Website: lowes
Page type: billing-address
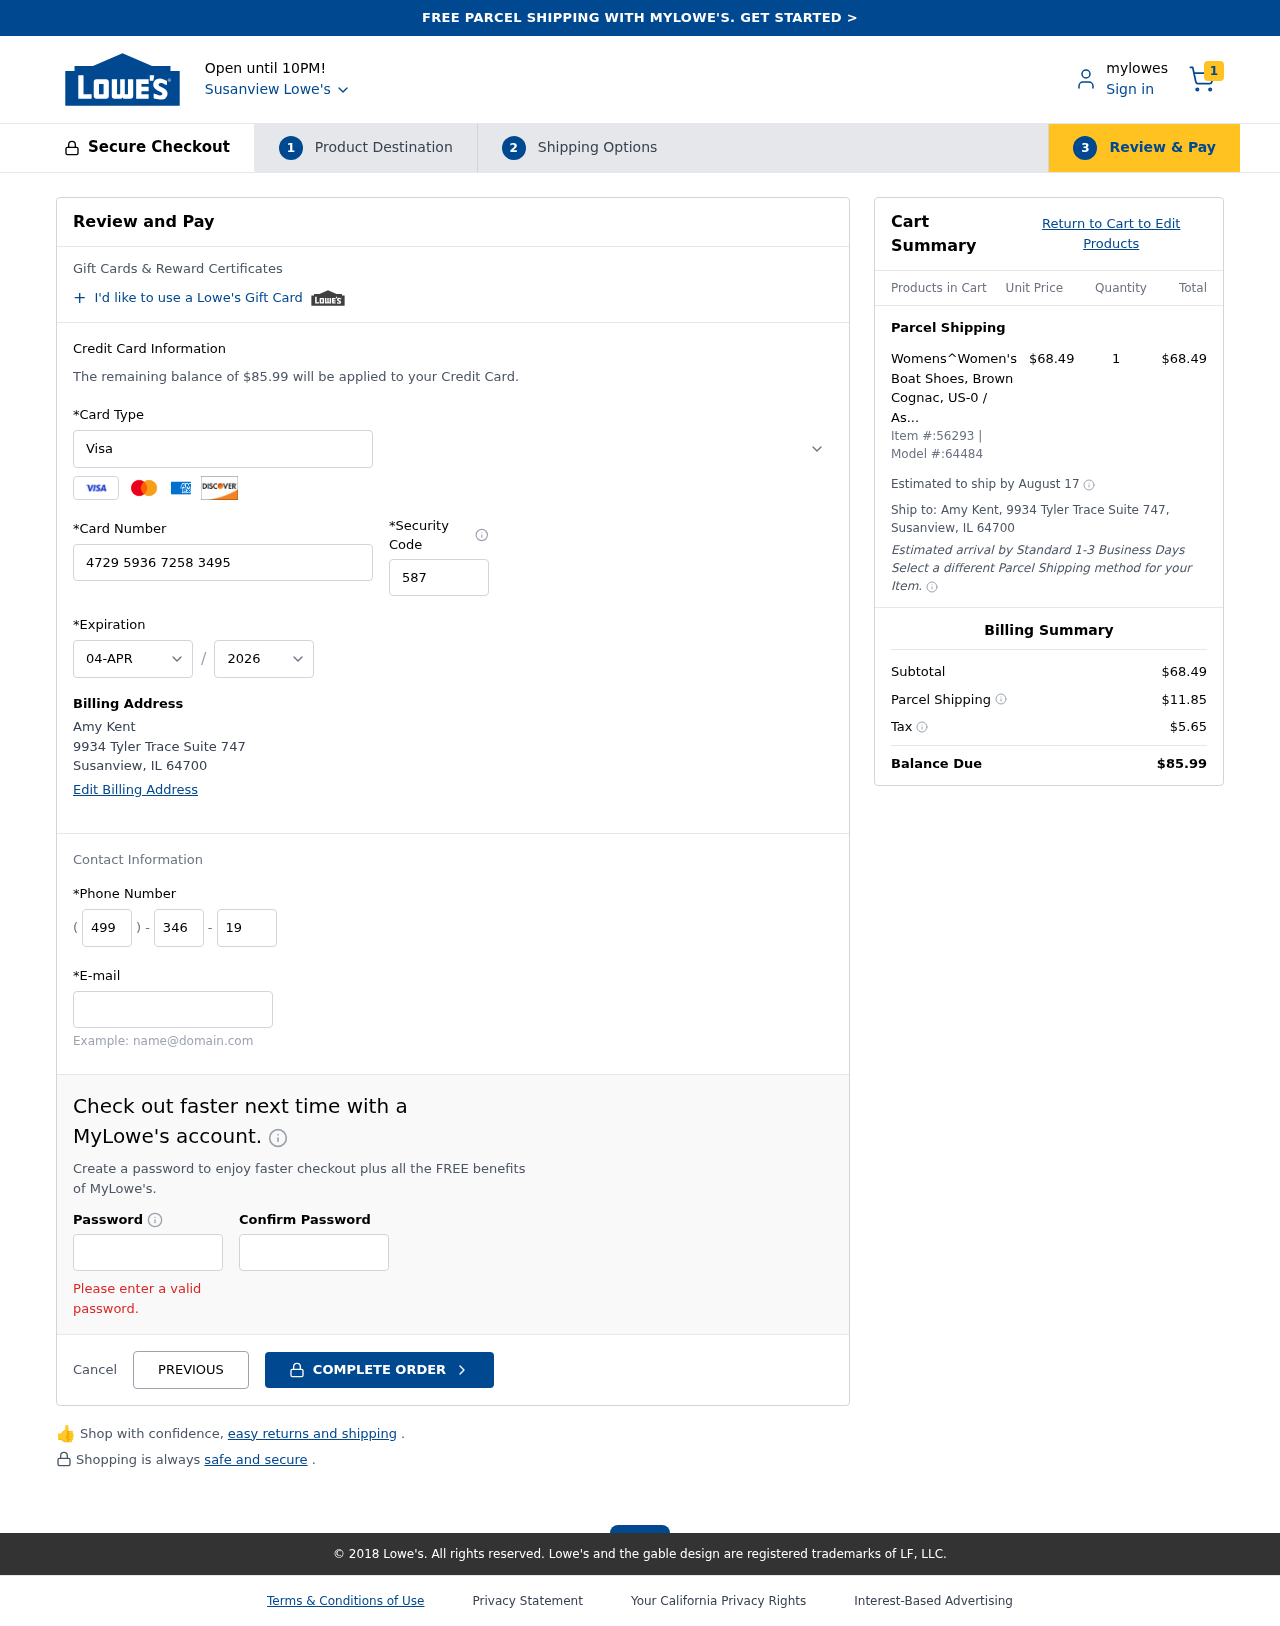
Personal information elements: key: PII_CARD_CVV
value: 587
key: PII_CARD_EXPIRY_MONTH
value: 04
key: PII_CARD_EXPIRY_YEAR
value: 26
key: PII_CARD_NUMBER
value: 4729 5936 7258 3495
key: PII_CARD_TYPE
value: Visa
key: PII_CITY
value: Susanview
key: PII_CITY_STATE_ZIP
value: Susanview, IL 64700
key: PII_EMAIL
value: amy.kent@gmail.com
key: PII_FULLNAME
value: Amy Kent
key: PII_PHONE_AREA
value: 499
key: PII_PHONE_PREFIX
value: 346
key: PII_PHONE_SUFFIX
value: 1978
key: PII_STREET
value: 9934 Tyler Trace Suite 747
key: PII_FULLNAME2
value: Amy Kent
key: PII_STATE_ABBR
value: IL
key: PII_POSTCODE
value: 64700
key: PII_POSTCODE_FULL
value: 64700
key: PII_CITY_STATE
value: Susanview, IL
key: PII_POSTCODE_NUMERIC
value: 64700
Product elements: key: PRODUCT1_NAME
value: Womens^Women's Boat Shoes, Brown Cognac, US-0 / Asia Size s
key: PRODUCT1_PRICE
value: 68.49
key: PRODUCT1_QUANTITY
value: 1
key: PRODUCT_ITEM_NUMBER
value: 56293
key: PRODUCT_MODEL_NUMBER
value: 64484
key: PRODUCT1_LINE_TOTAL
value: $68.49
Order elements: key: ORDER_NUM_ITEMS
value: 1
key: ORDER_TOTAL
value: $85.99
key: ORDER_SHIPPING_DATE
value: August 17
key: ORDER_SUBTOTAL
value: $68.49
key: ORDER_SHIPPING_COST
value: $11.85
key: ORDER_TAX
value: $5.65